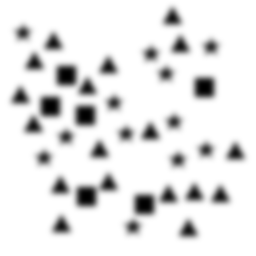
Squares: 6
Triangles: 18
Stars: 12
Total shapes: 36